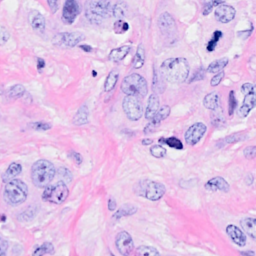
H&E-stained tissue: Breast